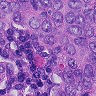
Metastatic tissue present: yes